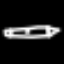
Label: pencil